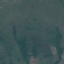
Label: Pasture